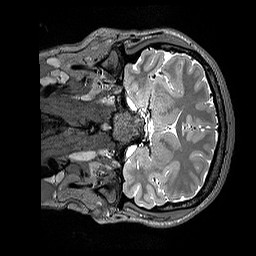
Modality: T2w
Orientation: coronal
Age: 27
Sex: female
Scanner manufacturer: siemens
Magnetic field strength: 3 T
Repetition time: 3.2 s
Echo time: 0.408 s